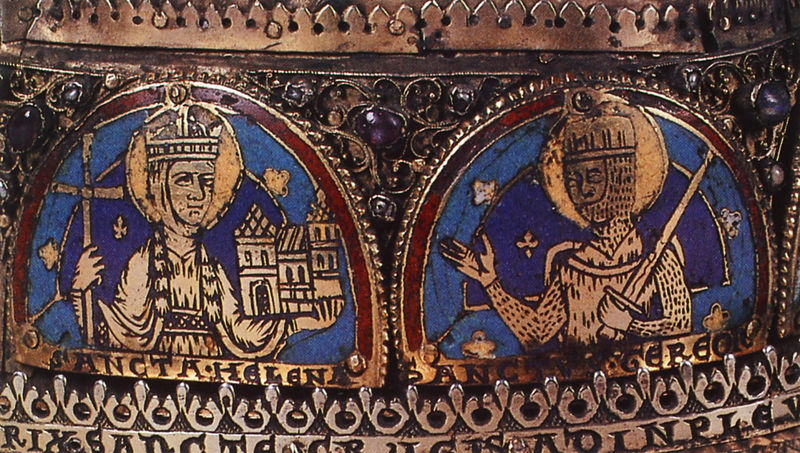
Titel: Armreliquiar
Standort: Herstellungsort: Köln (EU - D - NRW)
Institution: Köln, St. Gereon
Schlagwörter: blau, mann, frau, männer, schmuck, haus, rot, kirche, geistlicher, gold, edelsteine, krone, schrift, zöpfe, farbe, bischof, kaiser, könig, papst, detail, metall, foto, burg, kreuz, schwert, helm, herrscher, ritter, rüstung, gravur, zacken, heiligenschein, pfarrer, mittelalter, pastor, romanik, edelstein, königin, heilige, gloriole, petrus, georg, helena, stifter, ottonisch, gregor